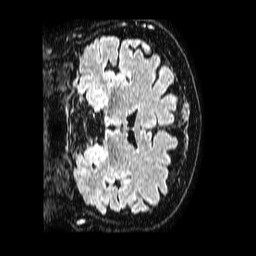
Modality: FLAIR
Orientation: coronal
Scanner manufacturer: philips
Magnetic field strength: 1.5 T
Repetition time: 4.8 s
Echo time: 0.3 s